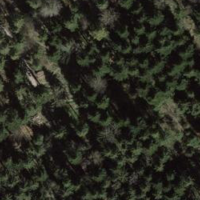
EUNIS habitat code: 43
Species observed at this site:
Caltha palustris